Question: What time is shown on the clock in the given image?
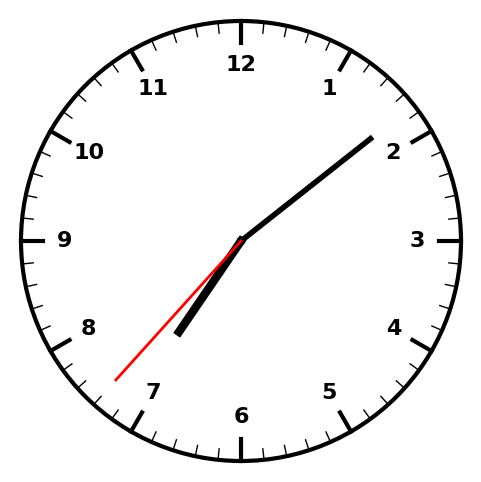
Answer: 07:08:37